Current action and preconditions to check: trajectory_clear

Your task: For each precondition in the list above, predict whether it will hold at this action.

Consider the current scene as observed from the mobile robot's camera, and analyze the predicted future states of all dynamic agents (e.g., people, animals, vehicles, or any moving entities) within the NEXT SECOND.

IMPORTANT: Only answer "very likely" if you are absolutely certain—based on strong, clear evidence—that a dynamic agent will violate the precondition in the predicted future state. Do NOT answer "very likely" for unlikely, ambiguous, or low-probability risks.

Ask yourself for each precondition: Is there a high probability, with clear and convincing evidence, that the predicted future states of any dynamic agent will interfere with the predicted future state of the currently executing action within the NEXT SECOND, causing that precondition to fail?

Assess the risk level based on these predictions. Use "likely" or "very likely" if motions create a clear risk of interference.

Use "neutral" or "improbable" if agents are nearby but their predicted paths are clearly diverging or non-conflicting.

Failure Risk Categories: "very improbable", "improbable", "neutral", "likely", "very likely"

Answer Format: Output ONLY the probability_of_failure value from these categories: "very improbable", "improbable", "neutral", "likely", "very likely"

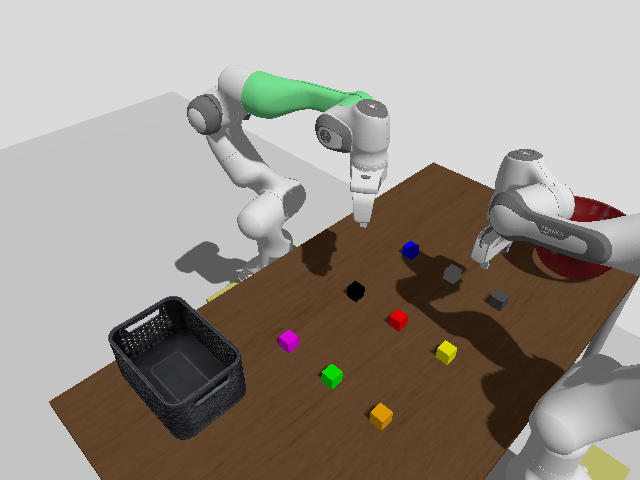

Answer: very improbable